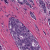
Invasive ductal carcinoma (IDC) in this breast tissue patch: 0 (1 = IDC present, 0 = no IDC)